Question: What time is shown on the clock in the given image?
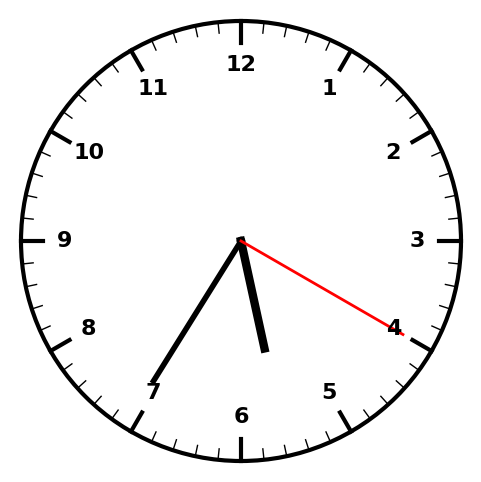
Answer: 05:35:20